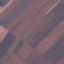
Land use / land cover class: AnnualCrop